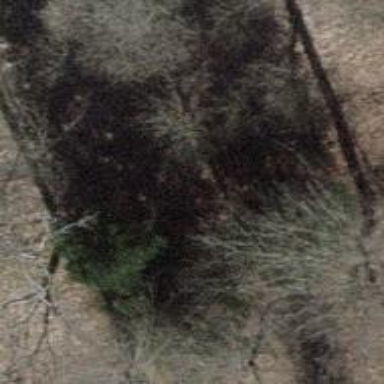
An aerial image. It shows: Shelter that serves as hunting stand.